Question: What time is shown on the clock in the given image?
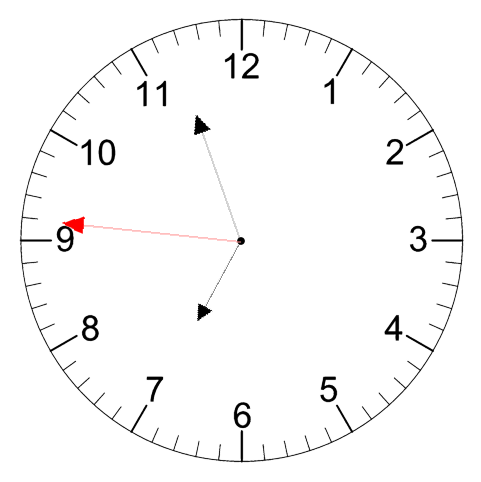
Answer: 06:56:46